Field crop: maize
Growth stage: 2
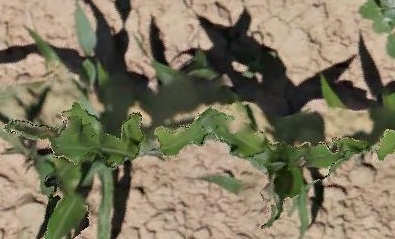
Species: maize